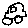
Label: car